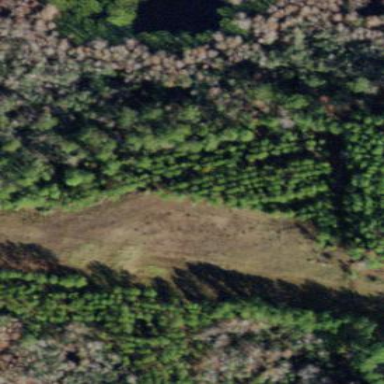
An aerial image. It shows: Forest with needle-leaved trees.